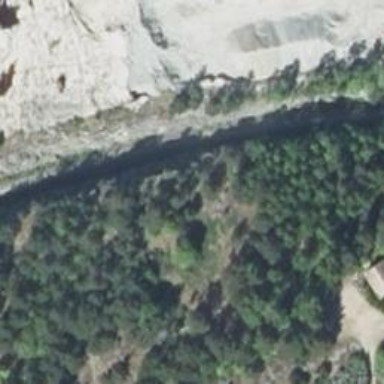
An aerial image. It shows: Cliff in nature.